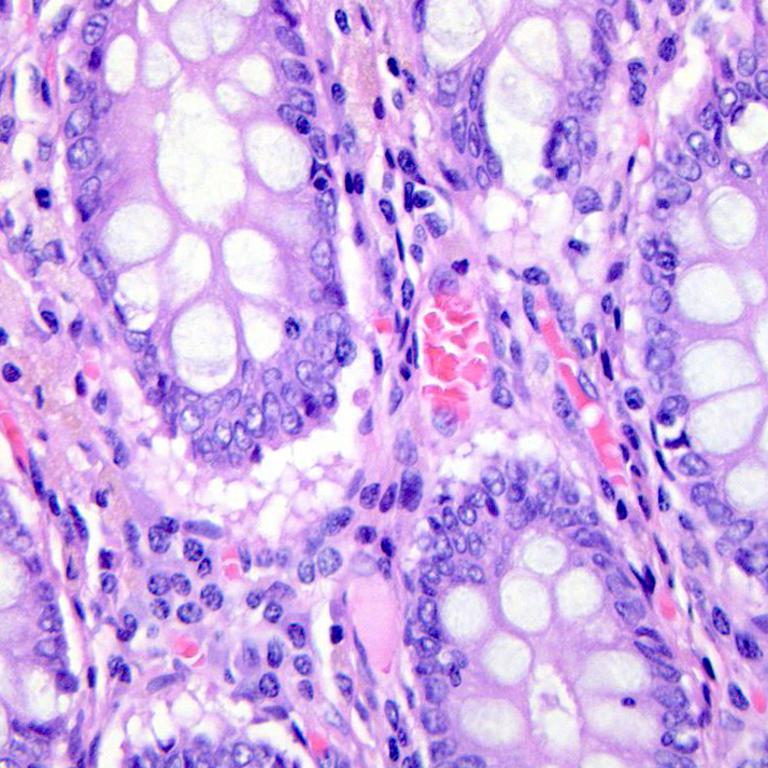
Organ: colon
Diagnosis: benign